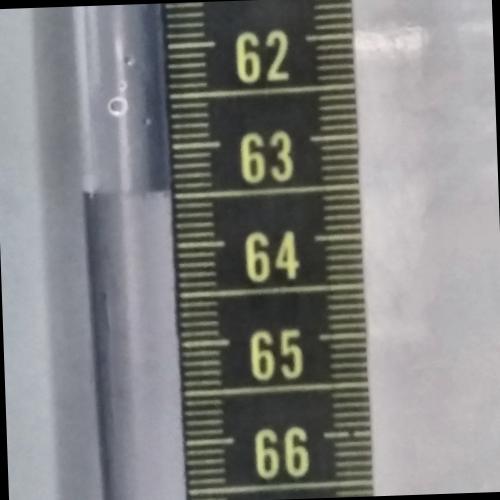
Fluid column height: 63.5 cm